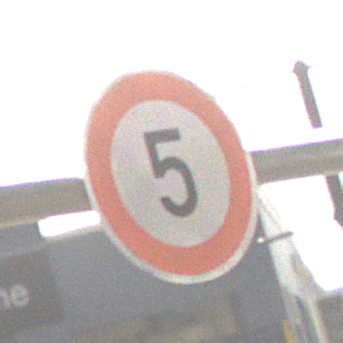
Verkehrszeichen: Geschwindigkeit5
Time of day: MorningAfternoon
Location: Outdoor (Urban)
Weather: PartlyCloudy
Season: NotSpecified
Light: Natural